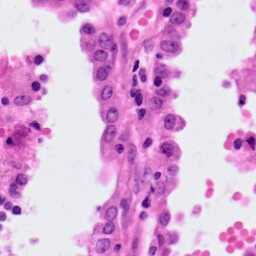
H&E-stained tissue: Lung